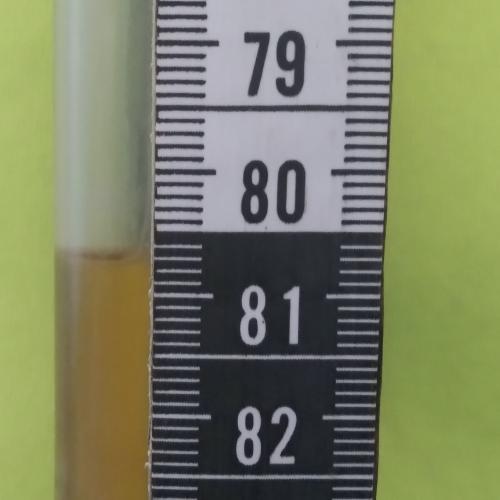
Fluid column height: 80.7 cm